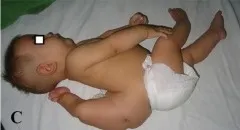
A-E: The accessory lower limb was arising from the lower back at the level of L2 to S1. It was pointing cranially. Grossly, it resembled a normal lower limb with a partially developed foot containing only big toe and the next adjacent toe. The accessory limb was bearing four blind ending gut loops of red color. These used to wet the clothing with their watery secretion. Additionally, there were areas with pitting and dimples, mimicking the natal cleft and anus.
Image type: medical_photograph (skin_photograph)